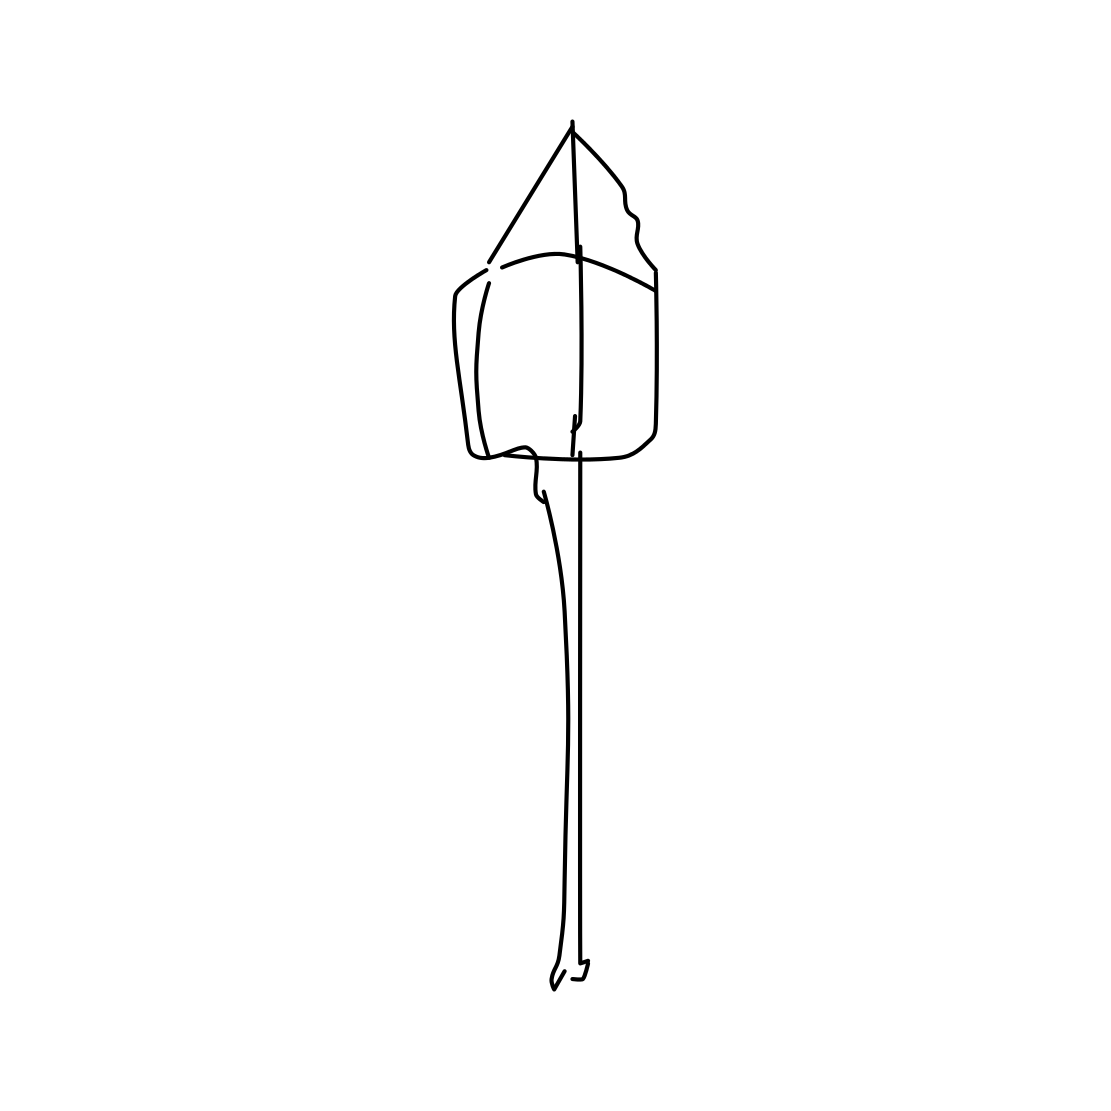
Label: streetlight